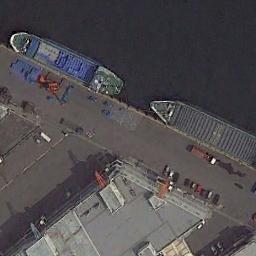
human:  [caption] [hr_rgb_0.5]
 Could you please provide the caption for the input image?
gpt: The two ships are docked at the dock and a building is on the bank .

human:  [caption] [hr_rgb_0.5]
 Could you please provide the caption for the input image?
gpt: There are two ships in the black water on the shore .

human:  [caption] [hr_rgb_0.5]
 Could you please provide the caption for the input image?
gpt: There are many cars beside the ships .

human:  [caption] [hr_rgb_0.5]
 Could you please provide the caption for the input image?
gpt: Two container ships docked at the dock with buildings and cargo on the dock .

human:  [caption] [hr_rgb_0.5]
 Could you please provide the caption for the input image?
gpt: There are two ships at the harbor with some buildings .